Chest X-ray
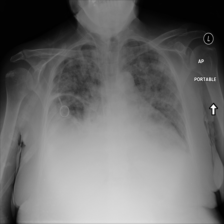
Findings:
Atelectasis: negative
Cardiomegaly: negative
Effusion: negative
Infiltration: positive
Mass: negative
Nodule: negative
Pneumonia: negative
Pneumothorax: negative
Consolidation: negative
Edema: negative
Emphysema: negative
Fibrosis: negative
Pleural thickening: positive
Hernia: negative